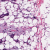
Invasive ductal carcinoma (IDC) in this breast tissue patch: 0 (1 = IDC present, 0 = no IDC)